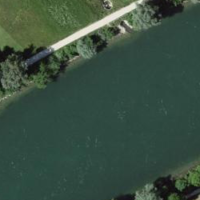
EUNIS habitat code: 15
Species observed at this site:
Juglans regia
Clinopodium vulgare